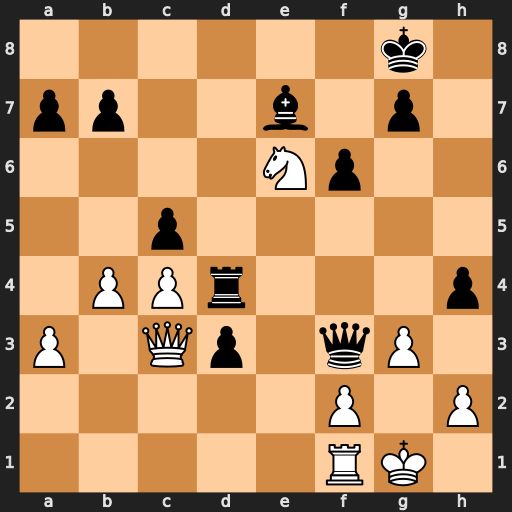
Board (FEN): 6k1/pp2b1p1/4Np2/2p5/1PPr3p/P1Qp1qP1/5P1P/5RK1
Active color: w
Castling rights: -
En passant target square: -
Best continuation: Nxd4 cxd4 Qxd4